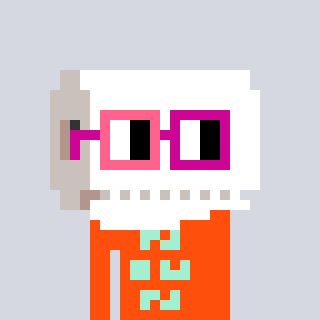
a pixel art character with square pink and red glasses, a toiletpaper-full-shaped head and a orange-colored body on a cool background